Question: I am testing on one stored procedure, to see whether SQL Server can make a "cache plan" for it.
In this stored procedure, it contains "dynamic sql" syntax(using "EXEC"), and supposes that sql server won't store a cache plan.
I used ADO.NET to call this stored procedure, and found the result in sql server.
The following pic shows the result from what I search in "sys.dm_exec_cached_plans" table after executing the stored procedure.

Does that mean this stored procedure is being cached for any similar search?
why there is no "query_plan" value in the result?
The sql server is SQL 2014 Enterprise Edition.
Thank you.
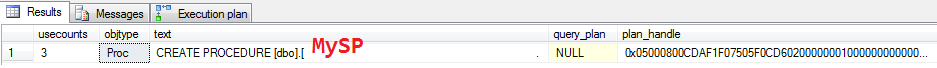
Answer: If you want your dynamic sql to reuse the cached execution plans use <URL> , If you read the MSDN documentation for sp_executesql it clearly states that sp_executesql can reuse the execution plan and Exec/Execute doesn't.
sp_executesql also allows you to parameterise your queries and protect you against sql-injection attacks.
## From MSDN
> To execute a string, we recommend that you use the sp_executesql
stored procedure instead of the EXECUTE statement. Because this stored
procedure supports parameter substitution, sp_executesql is more
versatile than EXECUTE; and because sp_executesql generates execution
plans that are more likely to be reused by SQL Server, sp_executesql
is more efficient than EXECUTE.